【题型】解答题　【知识点】解析几何　【难度】medium
\pagestyle{empty}
\noindent
【变式训练 5-1】 已知椭圆 \( E:x^2 + \frac{y^2}{b^2} = 1 \ (b > 0) \) 的左、右顶点分别为 \( A_1 \)、\( A_2 \)。过点 \( M(-2,0) \) 的直线 \( l \) 交椭圆 \( E \) 于 \( P \)、\( Q \) 两点。
\vspace{0.5em}
\noindent
(1) 若 \( 0 < b < 1 \)，\( E \) 的离心率为 \( \frac{1}{2} \)，求 \( b \) 的值；
\vspace{0.5em}
\noindent
(2) 若 \( b = 2 \)，\( \triangle MA_2P \) 为等腰三角形且 \( P \) 在第一象限，求点 \( P \) 的坐标；
\vspace{0.5em}
\noindent
(3) 设直线 \( OQ \) 交椭圆 \( E \) 于另一点 \( R \)，若 \( \overrightarrow{A_1R} \cdot \overrightarrow{A_1P} = -4 \)，求 \( b \) 的取值范围。
【解答】
\pagestyle{empty}
\noindent
【详解】

\noindent
(1) 由题意知 \(0 < b < 1\)，\(\therefore 0 < b^2 < 1\)，
椭圆焦点在 \(x\) 轴上，\(a = 1\)，则 \(e = \frac{c}{a} = \frac{1}{2}\)，则 \(c = \frac{1}{2}\)，
因此 \(b = \sqrt{1^2 - \left(\frac{1}{2}\right)^2} = \frac{\sqrt{3}}{2}\)。

\vspace{0.5em}
\noindent
(2) 当 \(b = 2\) 时，椭圆 \(E: x^2 + \frac{y^2}{4} = 1\)，其中 \(M(-2,0)\)，\(A_1(-1,0)\)，\(A_2(1,0)\)。

如下图所示：

\noindent
设点 \(P(x_0,y_0)\)，且 \(x_0 > 0\)，\(y_0 > 0\)，
因为 \(\triangle MA_2P\) 为等腰三角形，且 \(P\) 在第一象限，已知 \(M(-2,0)\)，\(A_2(1,0)\)，
由椭圆对称性和点 \(P\) 位置可知，\(|PM| > |PA_2|\)，
若 \(|MA_2| = |A_2P|\)，则 \(|MA_2| = 1 - (-2) = 3\)，
所以 \(|A_2P| = 3\)，可得 \(\sqrt{(x_0 - 1)^2 + y_0^2} = 3\)，
又因为 \(P(x_0,y_0)\) 在椭圆 \(x^2 + \frac{y^2}{4} = 1\) 上，所以 \(x_0^2 + \frac{y_0^2}{4} = 1\)，即 \(y_0^2 = 4 - 4x_0^2\)，

\pagestyle{empty}
\noindent
将 \(y_0^2 = 4 - 4x_0^2\) 代入 \((x_0 - 1)^2 + y_0^2 = 3\) 中，得到 \((x_0 - 1)^2 + 4 - 4x_0^2 = 9\)，
展开并化简可得：\(x_0^2 - 2x_0 + 1 + 4 - 4x_0^2 = 9\)，
即 \(-3x_0^2 - 2x_0 - 4 = 0\)，进一步变形为 \(3x_0^2 + 2x_0 + 4 = 0\)。
\(\Delta = 4 - 4 \times 3 \times 4 < 0\)，则此方程无实数解；故 \(|MA_2| \neq |A_2P|\)。

若 \(|MA_2| = |MP| = 3\)，则 \(\sqrt{(x_0 + 2)^2 + y_0^2} = 3\)，
将 \(y_0^2 = 4 - 4x_0^2\) 代入可得 \((x_0 + 2)^2 + 4 - 4x_0^2 = 9\)，展开并化简：
\(x_0^2 + 4x_0 + 4 + 4 - 4x_0^2 = 9\)，即 \(-3x_0^2 + 4x_0 - 1 = 0\)，
因式分解为 \((3x_0 - 1)(x_0 - 1) = 0\)，解得 \(x_0 = \frac{1}{3}\) 或 \(x_0 = 1\)（舍去），
将 \(x_0 = \frac{1}{3}\) 代入椭圆方程可得 \(y_0 = \frac{4\sqrt{2}}{3}\)，所以 \(P\left(\frac{1}{3},\frac{4\sqrt{2}}{3}\right)\)。

\vspace{0.5em}
\noindent
(3) 设直线 \(PQ\) 的方程为 \(x = my - 2\)，\(P(x_1,y_1)\)，\(Q(x_2,y_2)\)，
将 \(x = my - 2\) 代入椭圆方程 \(x^2 + \frac{y^2}{b^2} = 1\)，得到 \((my - 2)^2 - \frac{y^2}{b^2} = 1\)，
展开并整理可得 \((m^2b^2 + 1)y^2 - 4mb^2y + 3b^2 = 0\)，
由 \(\Delta = 4b^2(m^2b^2 - 3) > 0\) 得 \(m^2b^2 > 3\)。

由韦达定理可得 \(y_1 + y_2 = \frac{4mb^2}{m^2b^2 + 1}\)，\(y_1y_2 = \frac{3b^2}{m^2b^2 + 1}\)。

因为 \(Q\) 与 \(R\) 关于原点对称，所以 \(R(-x_2,-y_2)\)。
又 \(A_1(-1,0)\)，\(A_2(1,0)\)，则 \(\overrightarrow{A_1R} = (-x_2 + 1,-y_2)\)，\(\overrightarrow{A_1P} = (x_1 + 1,y_1)\)，
根据向量数量积求解：已知 \(\overrightarrow{A_1R} \cdot \overrightarrow{A_1P} = -4\)，则 \((-x_2 + 1)(x_1 - 1) - y_1y_2 = -4\)，

将 \(x_1 = my_1 - 2\)，\(x_2 = my_2 - 2\) 代入上式可得：
\((-my_2 + 3)(my_1 - 3) - y_1y_2 = -9 - (m^2 + 1)y_1y_2 + 3m(y_1 + y_2) = -4\)
整理得 \(-(m^2 + 1)y_1y_2 + 3m(y_1 + y_2) - 5 = 0\)

将 \(y_1 + y_2 = \frac{4mb^2}{m^2b^2 + 1}\)，\(y_1y_2 = \frac{3b^2}{m^2b^2 + 1}\) 代入上式可得：
\(-(m^2 + 1) \cdot \frac{3b^2}{m^2b^2 + 1} + 3m \cdot \frac{4mb^2}{m^2b^2 + 1} - 5 = 0\)，即 \(4m^2b^2 - 3b^2 - 5 = 0\)，

因为 \(m^2b^2 > 3\)，所以 \(3b^2 + 5 > 12\)，
所以 \(b^2 > \frac{7}{3}\)，又 \(b > 0\)，所以 \(b > \frac{\sqrt{21}}{3}\)。
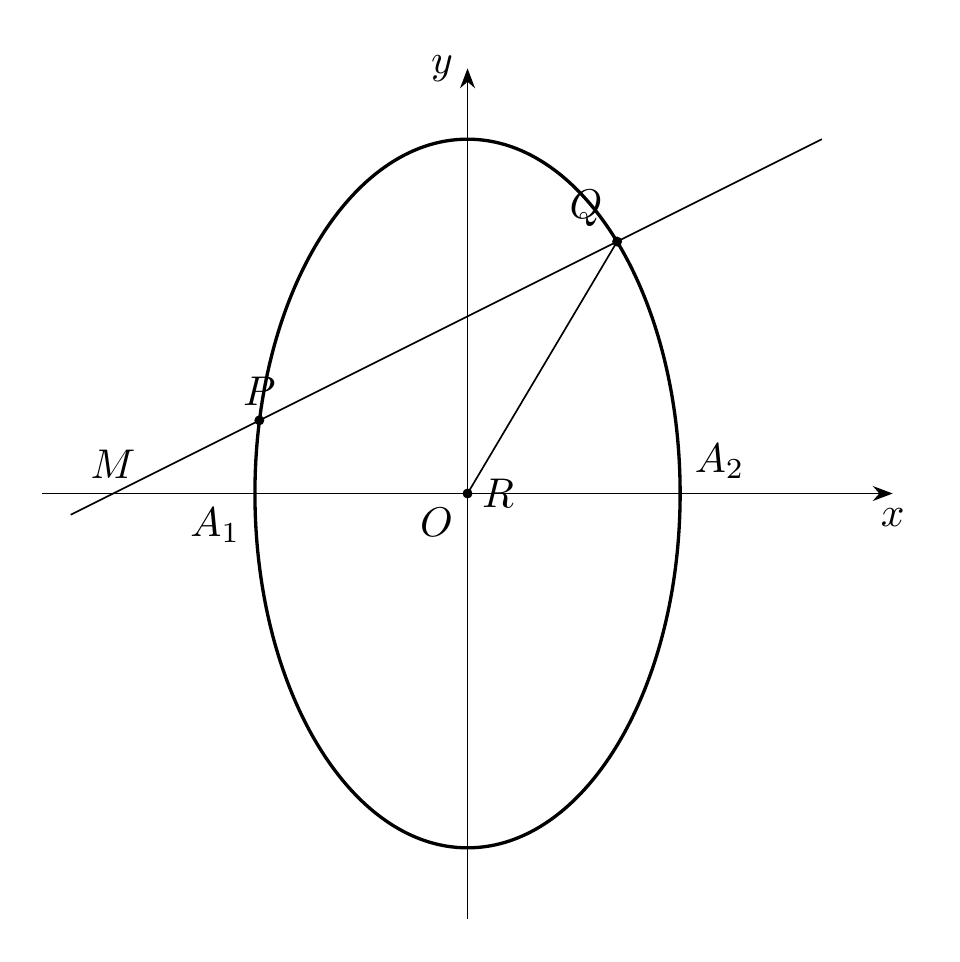